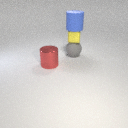
large red metal cylinder to the left of large gray rubber sphere